Question: I am making an android application where I need to create two 'Tabs' that is simple I did but I need to add the OverFlow menu also in same row. See screenshot.
I never implement this in Android that might seems more tricky to me.
Please help me if you know how to achieve this in Android.
I simply achieved the 'Tabs' using below code.
'''
public class PayStubActivity extends ActionBarActivity implements ActionBar.TabListener {
@Override
protected void onCreate(Bundle savedInstanceState) {
super.onCreate(savedInstanceState);
requestWindowFeature(Window.FEATURE_CUSTOM_TITLE); // requesting to set the custom title bar
setContentView(R.layout.activity_pay_stub);
getWindow().setFeatureInt(Window.FEATURE_CUSTOM_TITLE, R.layout.custom_title);
// adding action bar tabs to the activity
ActionBar mActionBar = getSupportActionBar();
Tab firstTab = mActionBar.newTab().setText(getString(R.string.paystub_current_tab)).setTabListener(this);
Tab secondTab = mActionBar.newTab().setText(getString(R.string.paystub_all_tab)).setTabListener(this);
// add the tabs to the action bar
mActionBar.addTab(firstTab);
mActionBar.addTab(secondTab);
// set the navigation mode the Action Bar Tabs
mActionBar.setNavigationMode(ActionBar.NAVIGATION_MODE_TABS);
}
@Override
public void onTabReselected(Tab tab, FragmentTransaction fragmentTransaction) {
}
@Override
public void onTabSelected(Tab tab, FragmentTransaction fragmentTransaction) {
// user is selected first tab
if(tab.getPosition() == 0) {
fragmentTransaction.replace(R.id.container, new CurrentPayStubFragment());
} else {
// user is selected second tab.
}
}
@Override
public void onTabUnselected(Tab tab, FragmentTransaction fragmentTransaction) {}
}
'''

Thanks in advance.
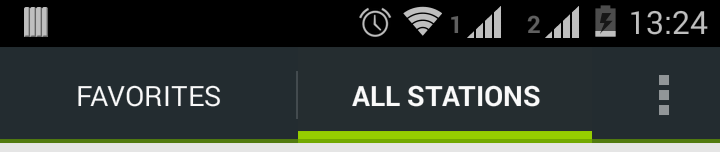
Answer: You will need a custom Layout for your Action bar:
layout_action_bar:
'''
<?xml version="1.0" encoding="utf-8"?>
<LinearLayout xmlns:android="http://schemas.android.com/apk/res/android"
android:orientation="horizontal" android:layout_width="match_parent"
android:layout_height="?android:attr/actionBarSize"
android:showDividers="middle"
android:divider="@drawable/action_bar_divider"
android:dividerPadding="10dp"
android:weightSum="7">
<RelativeLayout
android:layout_width="0dp"
android:layout_height="wrap_content"
android:layout_weight="3"
android:layout_gravity="center_vertical"
android:orientation="vertical"
android:clickable="true"
android:onClick="imagesViewClick">
<TextView
android:layout_width="match_parent"
android:layout_height="wrap_content"
android:text="IMAGES"
android:textColor="@android:color/white"
android:gravity="center"
android:layout_centerInParent="true"/>
<View
android:id="@+id/images_selected_view"
android:layout_width="match_parent"
android:layout_height="6dp"
android:layout_alignParentBottom="true"
android:background="#427fed"/>
</RelativeLayout>
<RelativeLayout
android:layout_width="0dp"
android:layout_height="wrap_content"
android:layout_weight="3"
android:layout_gravity="center_vertical"
android:orientation="vertical"
android:clickable="true"
android:onClick="videosViewClick">
<TextView
android:layout_width="match_parent"
android:layout_height="wrap_content"
android:text="VIDEOS"
android:textColor="@android:color/white"
android:gravity="center"
android:layout_centerInParent="true"/>
<View
android:id="@+id/videos_selected_view"
android:layout_width="match_parent"
android:layout_height="6dp"
android:layout_alignParentBottom="true"
android:background="#427fed"
android:visibility="gone"/>
</RelativeLayout>
<ImageView
android:layout_width="0dp"
android:layout_height="wrap_content"
android:src="@drawable/ic_action_overflow"
android:layout_gravity="center_vertical"
android:layout_weight="1"/>
</LinearLayout>
'''
And then your Activity Implementation:
'''
public class MainActivity extends ActionBarActivity{
private View imagesViewSelected;
private View videosViewSelected;
@Override
protected void onCreate(Bundle savedInstanceState) {
super.onCreate(savedInstanceState);
setupActionBar();
setContentView(R.layout.activity_main);
if (savedInstanceState == null) {
getSupportFragmentManager().beginTransaction()
.add(R.id.container, new ImagesFragment())
.commit();
}
}
private void setupActionBar() {
ActionBar actionBar = getSupportActionBar();
actionBar.setDisplayShowTitleEnabled(false);
actionBar.setDisplayUseLogoEnabled(false);
actionBar.setDisplayHomeAsUpEnabled(true);
actionBar.setDisplayShowCustomEnabled(true);
actionBar.setDisplayShowHomeEnabled(false);
ActionBar.LayoutParams lp1 = new ActionBar.LayoutParams(ViewGroup.LayoutParams.MATCH_PARENT, ViewGroup.LayoutParams.MATCH_PARENT);
View customNav = LayoutInflater.from(this).inflate(R.layout.layout_action_bar, null);
imagesViewSelected = customNav.findViewById(R.id.images_selected_view);
videosViewSelected = customNav.findViewById(R.id.videos_selected_view);
actionBar.setCustomView(customNav, lp1);
}
public static class ImagesFragment extends Fragment {
public ImagesFragment() {
}
@Override
public View onCreateView(LayoutInflater inflater, ViewGroup container,
Bundle savedInstanceState) {
View rootView = inflater.inflate(R.layout.fragment_main, container, false);
((TextView)rootView.findViewById(R.id.txt_fragment_locator)).setText("Images Fragment");
return rootView;
}
}
public static class VideosFragment extends Fragment {
public VideosFragment() {
}
@Override
public View onCreateView(LayoutInflater inflater, ViewGroup container,
Bundle savedInstanceState) {
View rootView = inflater.inflate(R.layout.fragment_main, container, false);
((TextView)rootView.findViewById(R.id.txt_fragment_locator)).setText("Videos Fragment");
return rootView;
}
}
public void imagesViewClick(View view){
getSupportFragmentManager().beginTransaction()
.replace(R.id.container, new ImagesFragment())
.commit();
imagesViewSelected.setVisibility(View.VISIBLE);
videosViewSelected.setVisibility(View.GONE);
}
public void videosViewClick(View view){
getSupportFragmentManager().beginTransaction()
.replace(R.id.container, new VideosFragment())
.commit();
imagesViewSelected.setVisibility(View.GONE);
videosViewSelected.setVisibility(View.VISIBLE);
}
}
'''